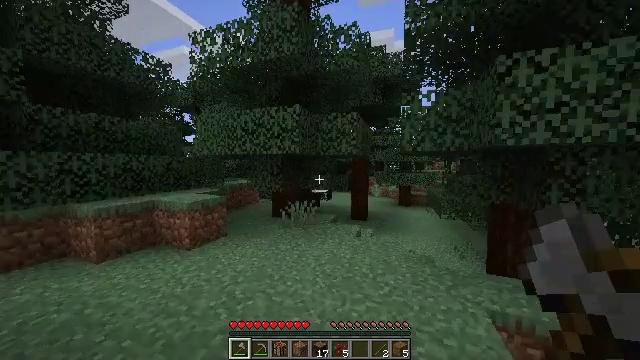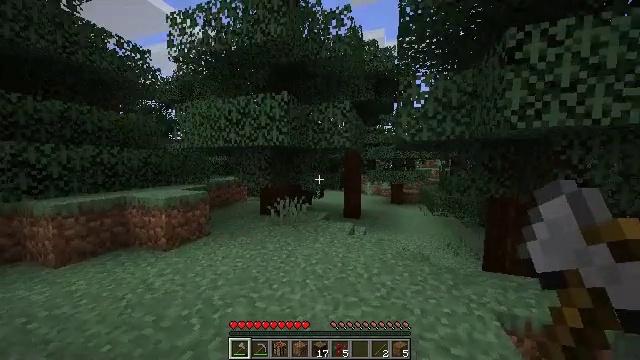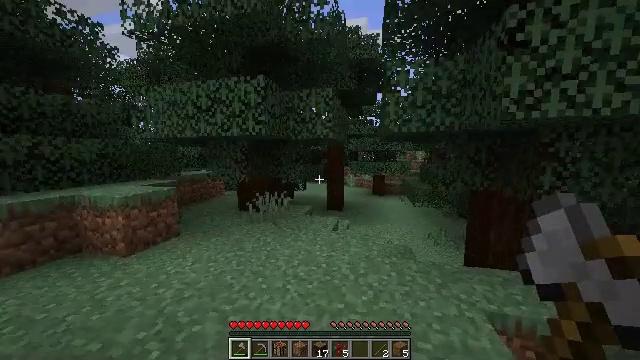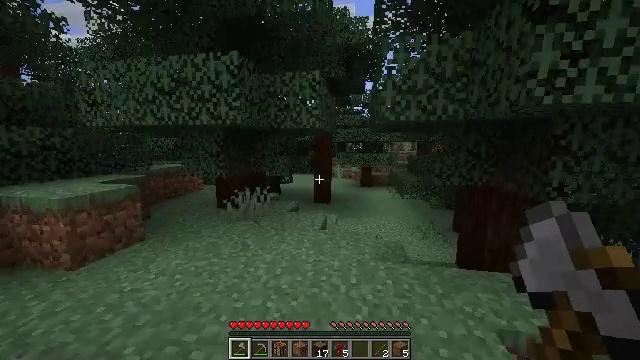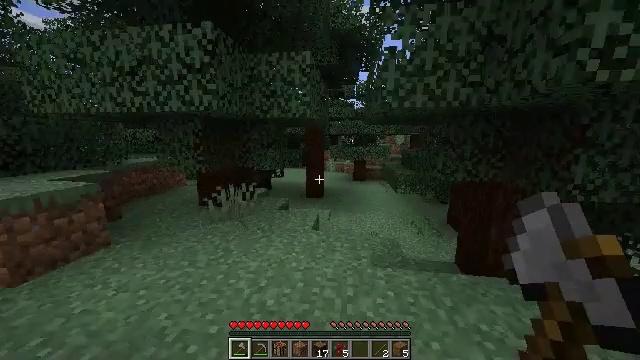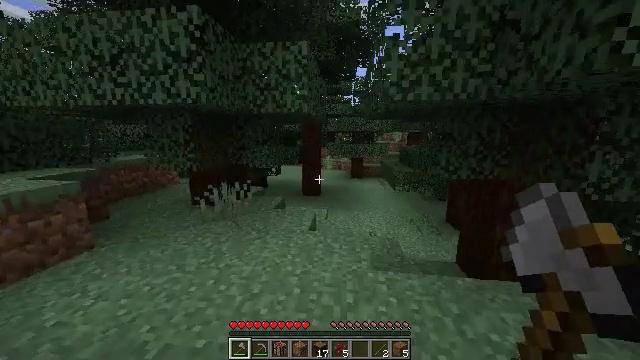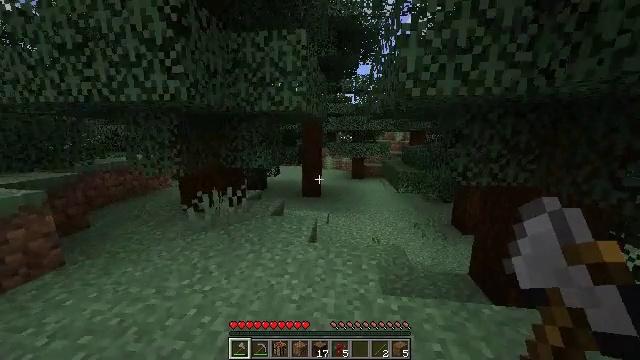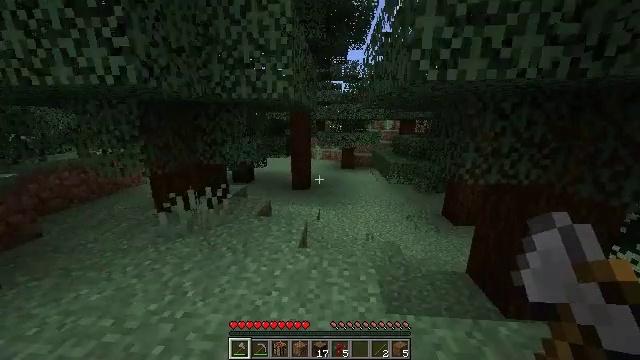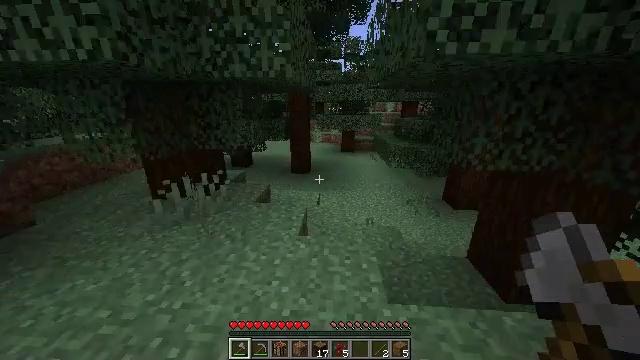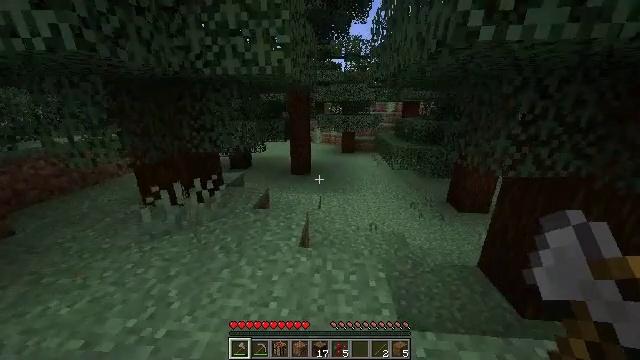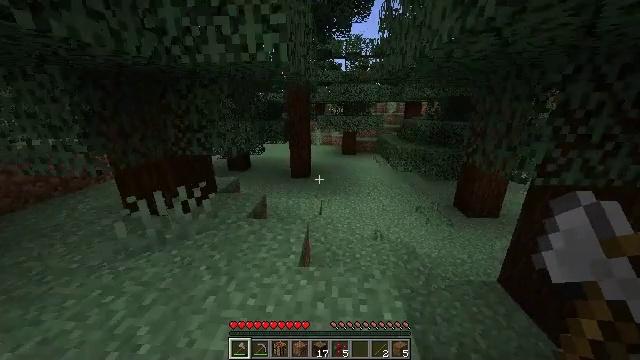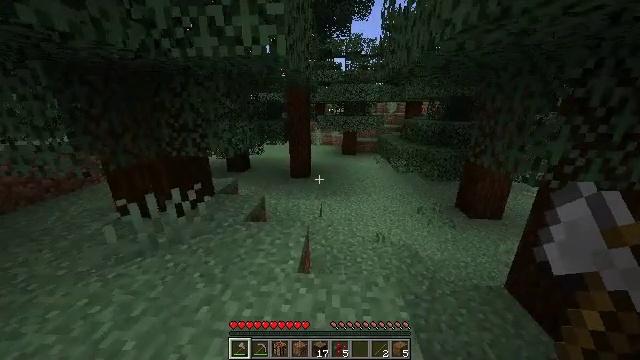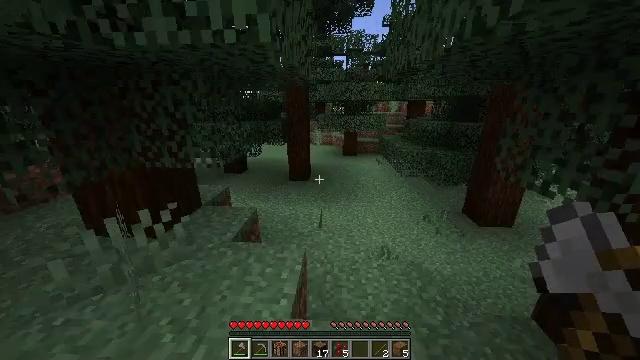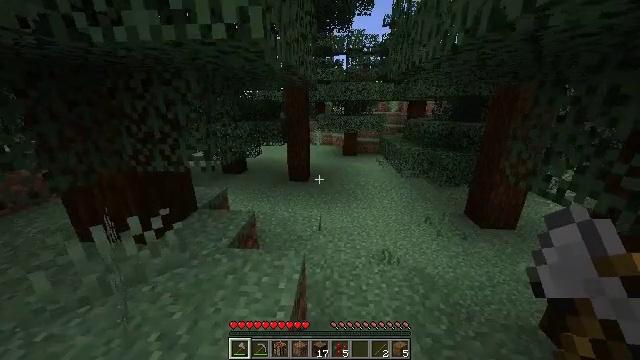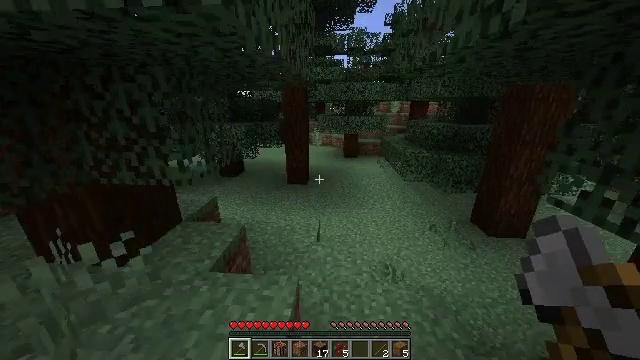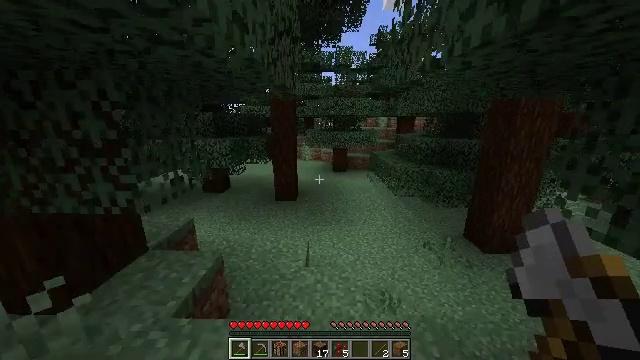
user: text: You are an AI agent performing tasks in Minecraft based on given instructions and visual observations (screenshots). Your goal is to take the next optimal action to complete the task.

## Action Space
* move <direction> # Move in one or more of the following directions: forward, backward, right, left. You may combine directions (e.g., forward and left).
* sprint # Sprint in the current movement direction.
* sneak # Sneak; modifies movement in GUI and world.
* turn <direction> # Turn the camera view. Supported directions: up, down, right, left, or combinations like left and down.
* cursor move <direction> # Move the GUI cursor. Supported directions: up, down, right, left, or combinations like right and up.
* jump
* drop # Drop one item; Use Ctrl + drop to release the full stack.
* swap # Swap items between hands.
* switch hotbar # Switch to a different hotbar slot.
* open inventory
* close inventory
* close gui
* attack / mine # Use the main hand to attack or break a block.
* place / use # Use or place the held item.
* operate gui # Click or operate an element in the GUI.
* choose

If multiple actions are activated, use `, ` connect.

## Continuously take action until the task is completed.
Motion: motion action
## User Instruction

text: Hunt a salmon.
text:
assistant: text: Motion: move forward, sprint, turn right
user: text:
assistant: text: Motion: move forward, sprint, turn right and down
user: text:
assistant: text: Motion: move forward, sprint, turn right and down
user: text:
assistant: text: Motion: move forward, sprint, turn right and down
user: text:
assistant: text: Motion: move forward, sprint
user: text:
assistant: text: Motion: move forward, sprint
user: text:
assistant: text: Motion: move forward, sprint, turn right and down
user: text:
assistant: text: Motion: move forward, sprint, turn down
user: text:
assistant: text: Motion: move forward, sprint
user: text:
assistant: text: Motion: move forward, sprint
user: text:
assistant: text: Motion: move forward, sprint
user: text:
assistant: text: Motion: move forward, sprint
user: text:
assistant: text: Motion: move forward, sprint
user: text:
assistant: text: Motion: move forward, sprint
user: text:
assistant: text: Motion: move forward, sprint, turn right and up
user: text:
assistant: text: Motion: move forward, sprint, turn right
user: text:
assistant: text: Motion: move forward, sprint, turn right
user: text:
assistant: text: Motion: move forward, sprint, turn right
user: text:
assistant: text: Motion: move forward, sprint, turn right
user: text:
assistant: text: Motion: move forward, sprint
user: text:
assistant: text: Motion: move forward, sprint
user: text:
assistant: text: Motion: move forward, sprint
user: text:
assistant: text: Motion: move forward, sprint
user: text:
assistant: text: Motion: move forward, sprint, turn left
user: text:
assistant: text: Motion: move forward, sprint, turn left
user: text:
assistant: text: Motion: move forward, sprint
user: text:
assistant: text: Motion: move forward, sprint
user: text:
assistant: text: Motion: move forward, sprint, jump
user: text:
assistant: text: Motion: move forward, sprint, jump
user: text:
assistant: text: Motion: move forward, sprint, jump